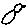
Label: bird